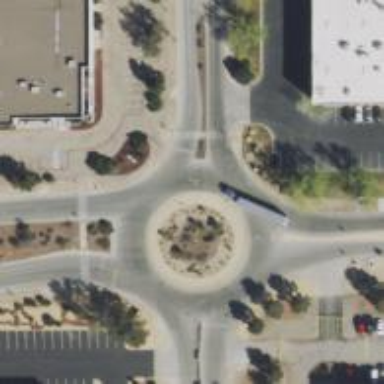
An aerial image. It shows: Roundabout at tertiary road junction.